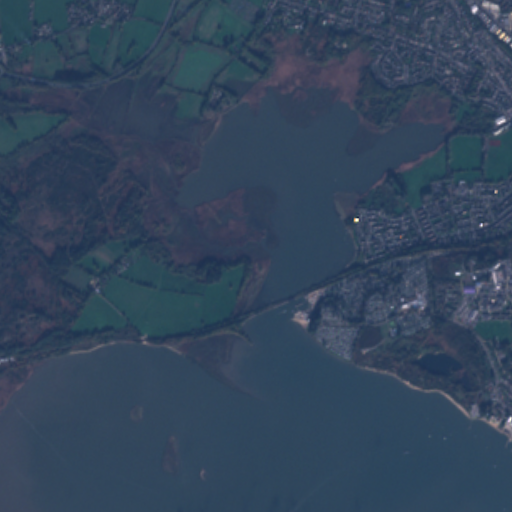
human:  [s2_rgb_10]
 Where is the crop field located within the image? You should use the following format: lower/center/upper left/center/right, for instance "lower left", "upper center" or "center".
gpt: The crop field is located in the upper left of the image.
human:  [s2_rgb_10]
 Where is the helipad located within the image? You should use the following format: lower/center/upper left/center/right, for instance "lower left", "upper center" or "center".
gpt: The helipad is located in the center right of the image.
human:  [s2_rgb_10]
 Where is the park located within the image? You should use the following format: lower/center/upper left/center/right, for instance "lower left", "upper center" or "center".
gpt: The park is located in the upper right of the image.
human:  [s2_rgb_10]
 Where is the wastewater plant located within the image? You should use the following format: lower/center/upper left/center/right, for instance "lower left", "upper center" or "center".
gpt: The wastewater plant is located in the upper center of the image.
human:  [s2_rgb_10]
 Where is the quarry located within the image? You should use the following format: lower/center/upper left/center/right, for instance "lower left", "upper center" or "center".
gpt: There is no quarry in the image.